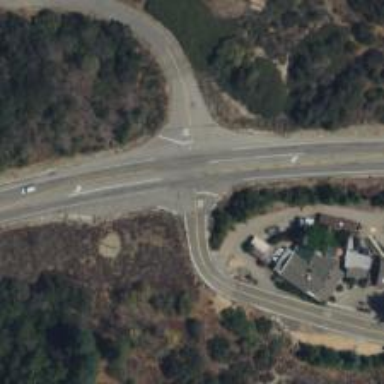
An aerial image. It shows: Stop road.